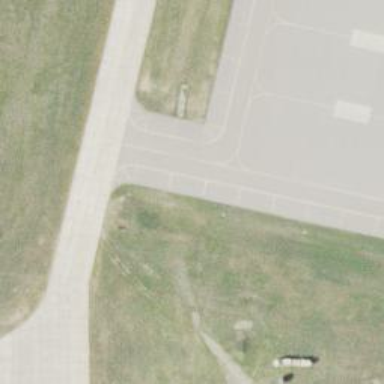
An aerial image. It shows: Image of taxiway at airport.